Question: ## Problem
I have a WPF ListView with a GridView as ListView.View in order to have columns in my ListView. In my code, I am changing the 'SelectedIndex' property (bound to an int in my ViewModel) in order to change the selection index. But doing this results in a outline box (see pic) around the previously selected item. Due to visual style I want to remove this outline or move it to the new selected item.

## What I have already tried
I already tried changing the ControlTemplate of the ListViewItem (code below)
'''
<ControlTemplate TargetType="{x:Type ListViewItem}">
<Border Background="{TemplateBinding Background}">
<GridViewRowPresenter Margin="2" VerticalAlignment="Stretch" HorizontalAlignment="Stretch"/>
<Border.InputBindings>
<MouseBinding MouseAction="LeftDoubleClick" Command="{Binding ...}"/>
</Border.InputBindings>
</Border>
<ControlTemplate.Triggers>
<Trigger Property="IsMouseOver" Value="True">
<Setter Property="Background" Value="#D9EBF9"/>
</Trigger>
<Trigger Property="IsMouseOver" Value="False">
<Setter Property="Background" Value="Transparent"/>
</Trigger>
<Trigger Property="IsSelected" Value="True">
<Setter Property="Background" Value="#CCE8FF"/>
</Trigger>
</ControlTemplate.Triggers>
'''
I also searched for other solutions online, but I wasn't able to find a solution that worked for me.
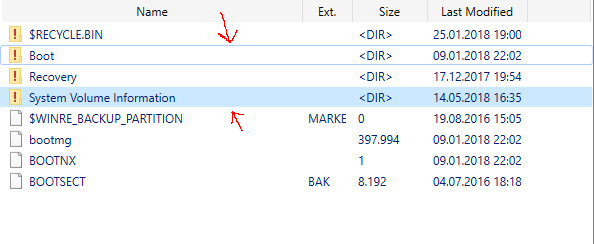
Answer: ## Answer
Thanks @dymanoid
Setting 'FocusVisualStyle' to '{x:Null}' in the style of the ListViewItem solved by problem.
'''
<Setter Property="FocusVisualStyle" Value="{x:Null}"/>
'''